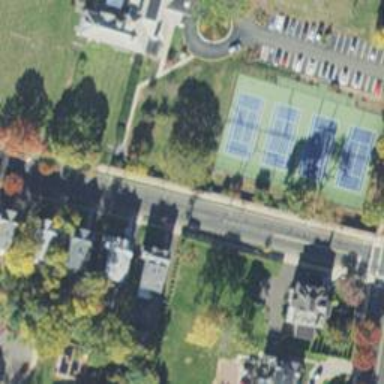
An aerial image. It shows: Tennis court on pitch.